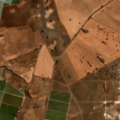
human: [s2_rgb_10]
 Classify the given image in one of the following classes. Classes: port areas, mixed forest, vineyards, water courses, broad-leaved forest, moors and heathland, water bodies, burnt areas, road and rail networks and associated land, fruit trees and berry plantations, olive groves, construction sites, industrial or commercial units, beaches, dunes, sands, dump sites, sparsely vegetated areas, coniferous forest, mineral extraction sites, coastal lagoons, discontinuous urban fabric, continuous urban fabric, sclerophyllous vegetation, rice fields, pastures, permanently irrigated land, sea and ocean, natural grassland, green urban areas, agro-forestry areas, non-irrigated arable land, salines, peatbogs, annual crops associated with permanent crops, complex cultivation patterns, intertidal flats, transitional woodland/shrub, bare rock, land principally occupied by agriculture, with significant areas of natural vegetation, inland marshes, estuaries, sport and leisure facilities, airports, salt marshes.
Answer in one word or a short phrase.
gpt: non-irrigated arable land, vineyards, agro-forestry areas, natural grassland